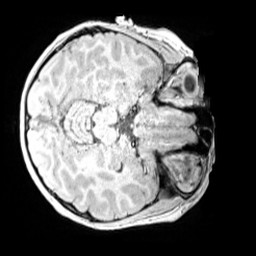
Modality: MP2RAGE
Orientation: axial
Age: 9
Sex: male
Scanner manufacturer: siemens
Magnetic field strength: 3 T
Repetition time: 4 s
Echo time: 0.00299 s